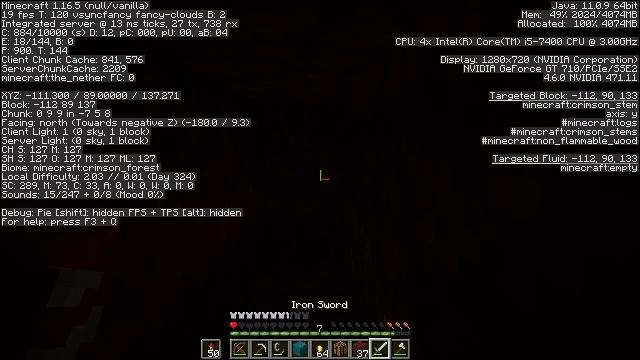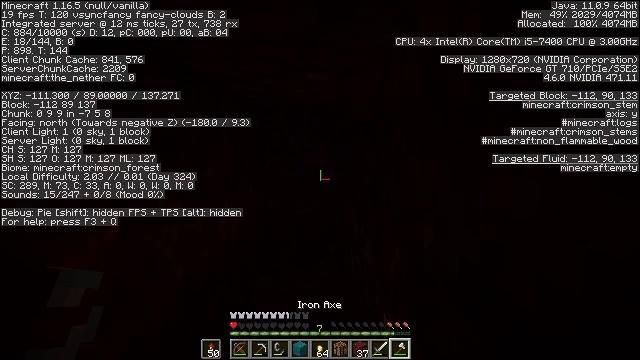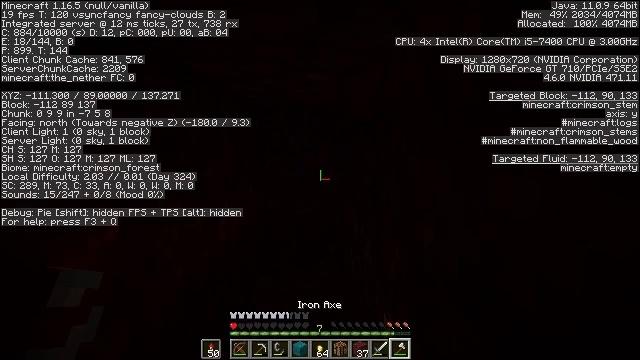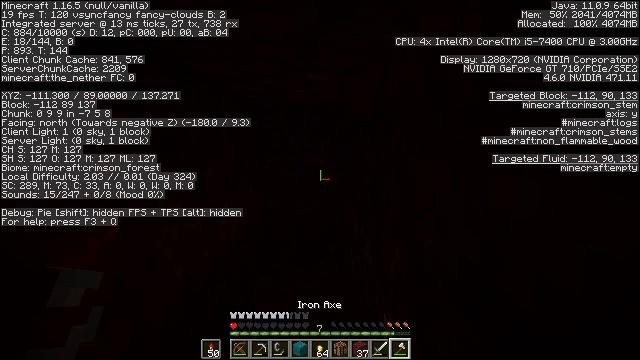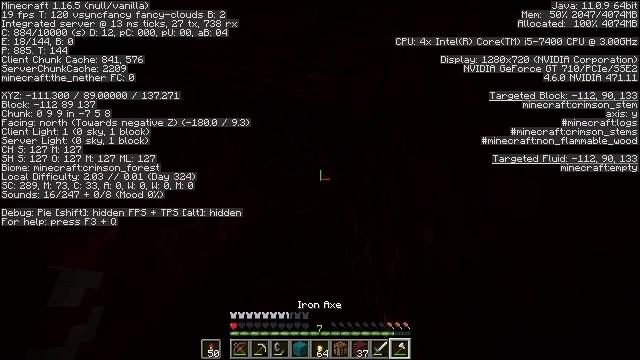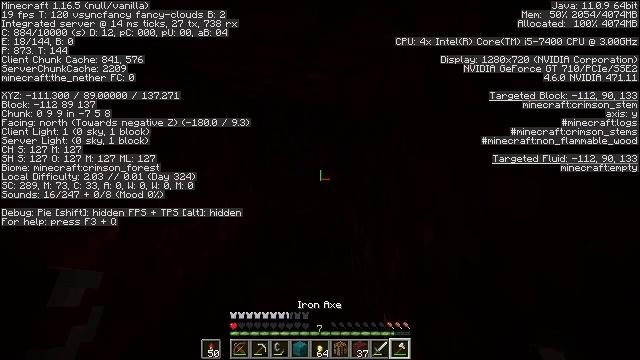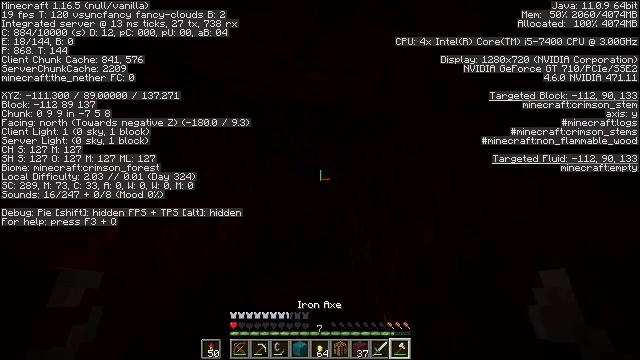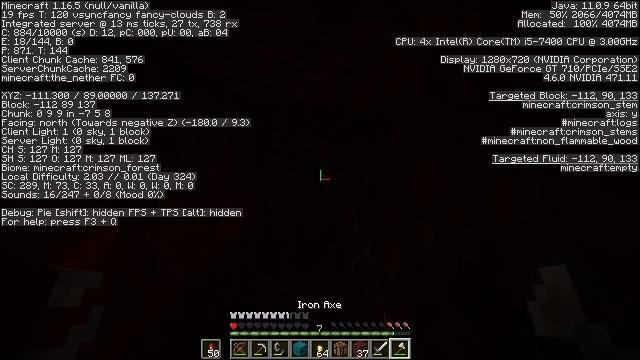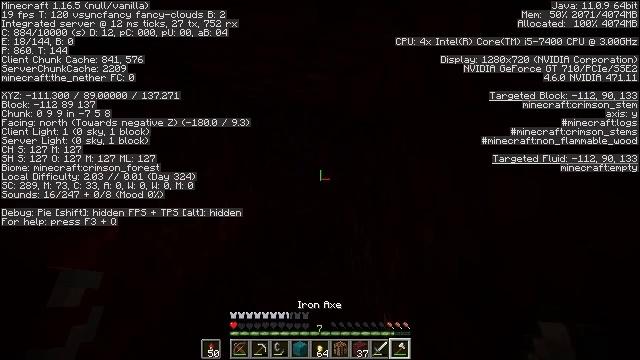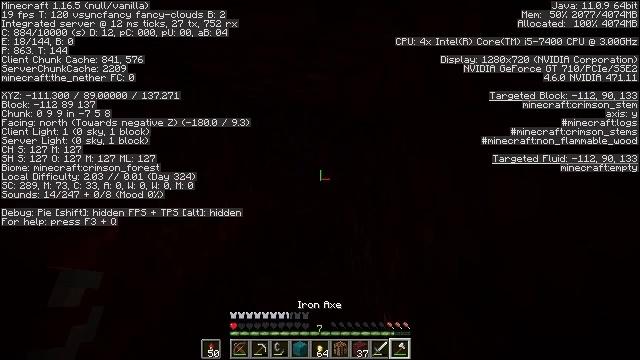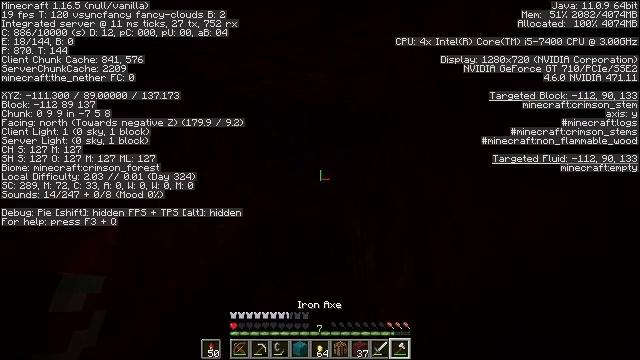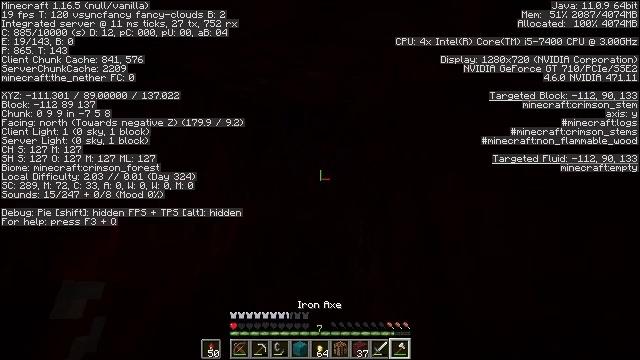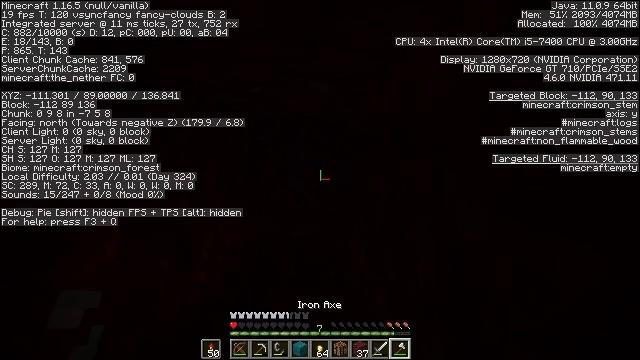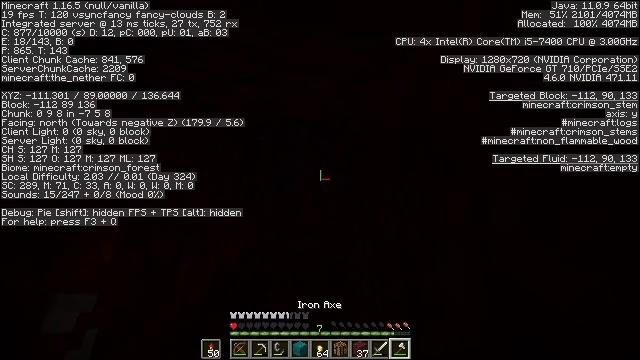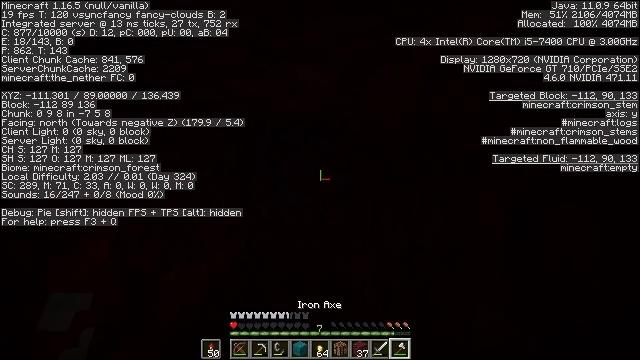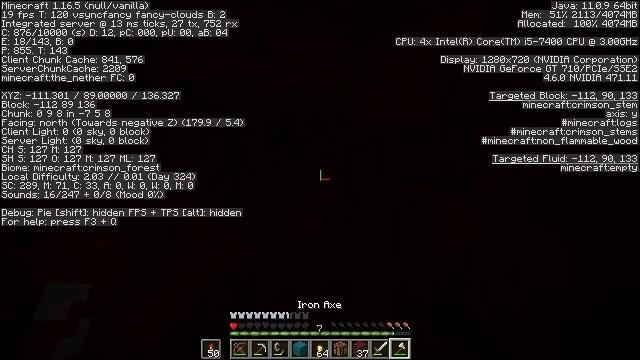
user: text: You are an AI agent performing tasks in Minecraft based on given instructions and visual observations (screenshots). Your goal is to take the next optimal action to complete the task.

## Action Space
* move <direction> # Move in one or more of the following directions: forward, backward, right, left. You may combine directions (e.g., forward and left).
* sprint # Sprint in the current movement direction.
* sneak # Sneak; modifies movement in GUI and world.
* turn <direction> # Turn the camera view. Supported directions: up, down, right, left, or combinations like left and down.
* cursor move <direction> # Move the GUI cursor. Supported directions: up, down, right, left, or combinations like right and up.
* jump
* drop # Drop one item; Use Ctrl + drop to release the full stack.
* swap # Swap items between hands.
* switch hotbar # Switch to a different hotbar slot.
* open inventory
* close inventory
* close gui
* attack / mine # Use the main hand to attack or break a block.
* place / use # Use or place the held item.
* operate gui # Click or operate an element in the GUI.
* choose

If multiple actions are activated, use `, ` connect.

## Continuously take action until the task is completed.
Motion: motion action
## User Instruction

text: Break the crimson stem to collect it.
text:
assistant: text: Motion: no_op
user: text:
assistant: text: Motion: no_op
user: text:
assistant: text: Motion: no_op
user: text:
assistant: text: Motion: no_op
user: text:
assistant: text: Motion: no_op
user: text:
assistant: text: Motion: no_op
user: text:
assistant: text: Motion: no_op
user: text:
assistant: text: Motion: no_op
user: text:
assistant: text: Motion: no_op
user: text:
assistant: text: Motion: move forward
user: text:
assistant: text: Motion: move forward
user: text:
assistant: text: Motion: move forward, turn up
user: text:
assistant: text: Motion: move forward, turn up
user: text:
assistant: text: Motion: move forward
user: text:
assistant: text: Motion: attack / mine
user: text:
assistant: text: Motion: attack / mine
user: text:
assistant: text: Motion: attack / mine
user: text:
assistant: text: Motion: attack / mine
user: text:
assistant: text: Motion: attack / mine
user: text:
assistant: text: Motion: attack / mine
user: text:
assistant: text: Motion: attack / mine
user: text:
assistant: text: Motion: attack / mine
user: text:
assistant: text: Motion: attack / mine
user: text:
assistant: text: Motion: attack / mine
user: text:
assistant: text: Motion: attack / mine
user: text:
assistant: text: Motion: attack / mine
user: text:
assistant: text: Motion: attack / mine
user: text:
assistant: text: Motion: attack / mine
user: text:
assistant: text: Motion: attack / mine